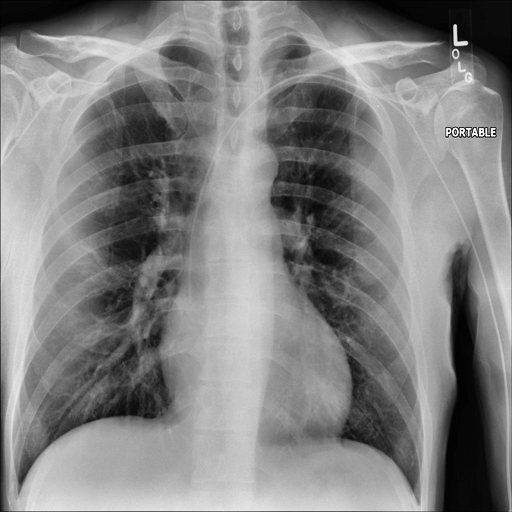
Finding: NORMAL